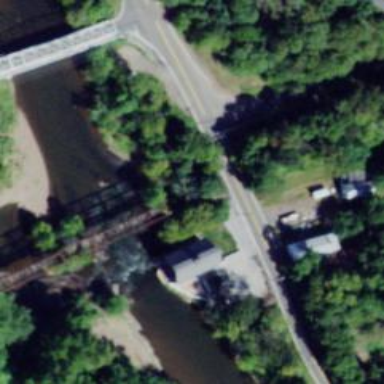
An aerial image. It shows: Bridge supported by abutments.